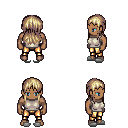
a pixel art fantasy rpg character, male body template, human, dark skin, white sleeveless shirt, gold greaves, white blonde unkempt hairstyle, white slippers, four views (front, back, left, right), 2x2 character sprite sheet, small pixel art, hard edges, no anti-aliasing